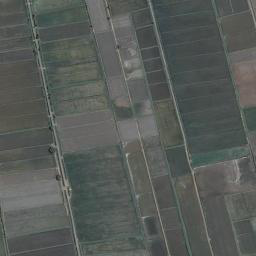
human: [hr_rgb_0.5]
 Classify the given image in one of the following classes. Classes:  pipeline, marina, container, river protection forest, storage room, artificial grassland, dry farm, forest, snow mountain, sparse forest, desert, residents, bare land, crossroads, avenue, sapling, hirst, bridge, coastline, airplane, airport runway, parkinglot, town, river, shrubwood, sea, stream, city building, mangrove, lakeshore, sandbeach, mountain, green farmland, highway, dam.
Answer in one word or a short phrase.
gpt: green farmland